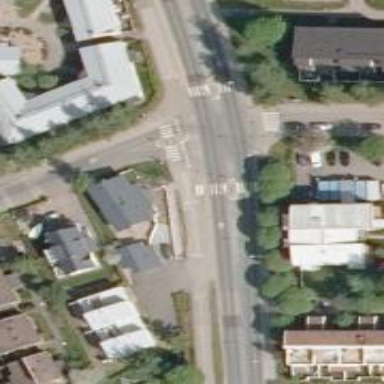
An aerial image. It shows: Road with "give way" sign.